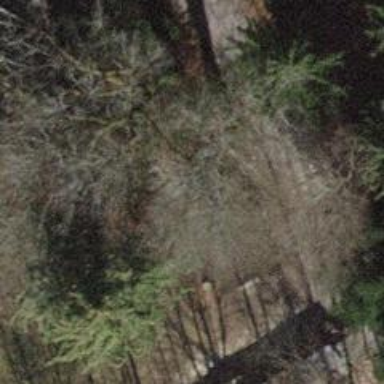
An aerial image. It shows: Brown picnic table in leisure land designated as picnic site.